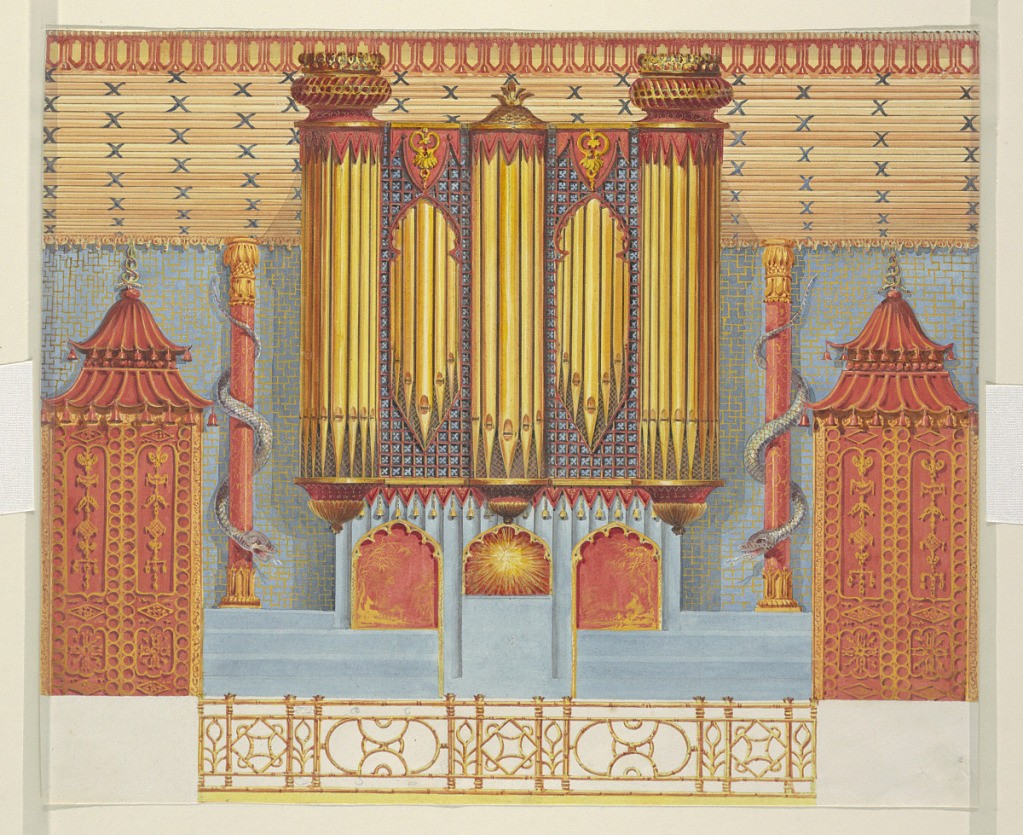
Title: Design for the North Wall of the Music Room
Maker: Frederick Crace, English, 1779–1859
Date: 1818–19
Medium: Brush and watercolor, gouache, graphite on white wove paper
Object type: Drawing
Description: Elevation of north wall, showing the large organ flanked by columns entwined by serpents. Doors with pagoda-shaped lintels are on the extreme ends of the wall. A section of the carved bamboo cove ceiling is shown above.

Original album associated with this collection still exists.  See 1948-40-1 accessory